Question: I have a paint-style application that works with touch events.

The JavaScript code is...
'''
var RADIUS = 10;
var ctx = document.querySelector("canvas").getContext("2d");
var getRandomColorFragment = function () {
return Math.floor(Math.random() * 255);
};
document.body.addEventListener("touchstart", function (event) {
ctx.fillStyle = "rgb(" + [getRandomColorFragment(), getRandomColorFragment(), getRandomColorFragment()].join() + ")";
});
document.body.addEventListener("touchmove", function (event) {
// Prevent default behavior of scrolling elements.
event.preventDefault();
// Get a reference to the first touch placed.
var touch = event.touches[0];
// Draw a circle at the location of the finger.
ctx.beginPath();
ctx.arc(touch.pageX - RADIUS, touch.pageY - RADIUS, RADIUS, 0, Math.PI * 2);
ctx.closePath();
ctx.fill();
});
'''
<URL>.
You can test this on a platform that doesn't support touch events by using Chrome and opening the Web Inspector's settings and choosing <URL>.
When the finger/pointer moves very fast, it fails to paint the canvas continually like which would be expected (see screenshot above). It seems I can only get the touches' coordinates only as fast as the 'touchmove' event is triggered.
I thought that I could determine if there is a big enough gap between arcs using the Distance Formula ('c2 = a2 + b2') and determining if it's larger than the 'RADIUS' constant. This part worked well. The next thing I needed to figure out is how to interpolate between the two points: the previous registered touch's coordinates and the newly registered coordinates'.
So, essentially, I'd like to know how I could interpolate between the two points I have to determine how to the gap.
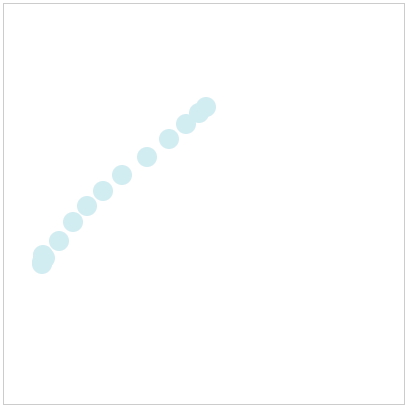
Answer: You want to draw a line from last mouse position to the new mouse postition. But you are drawing a circle at the new position instead. Why?
Why don't you do it this way?
'''
onTouchStart: ctx.moveTo(x,y);
onTouchMove: ctx.lineTo(x,y);
'''
All interpolation, antialiasing etc. is already included in "lineTo" function. Use 'ctx.lineCap = "round";' to have round corners.
If you still want to interpolate numbers, here is the function:
'''
function interpolate(a, b, frac) // points A and B, frac between 0 and 1
{
var nx = a.x+(b.x-a.x)*frac;
var ny = a.y+(b.y-a.y)*frac;
return {x:nx, y:ny};
}
interpolate({x:2, y:2}, {x:4,y:4}, 0.5); // returns {x:3, y:3}
'''